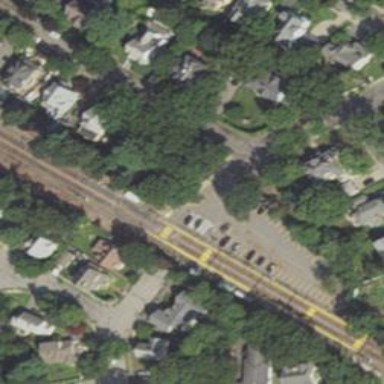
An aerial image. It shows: Light rail railway with electrified contact line.